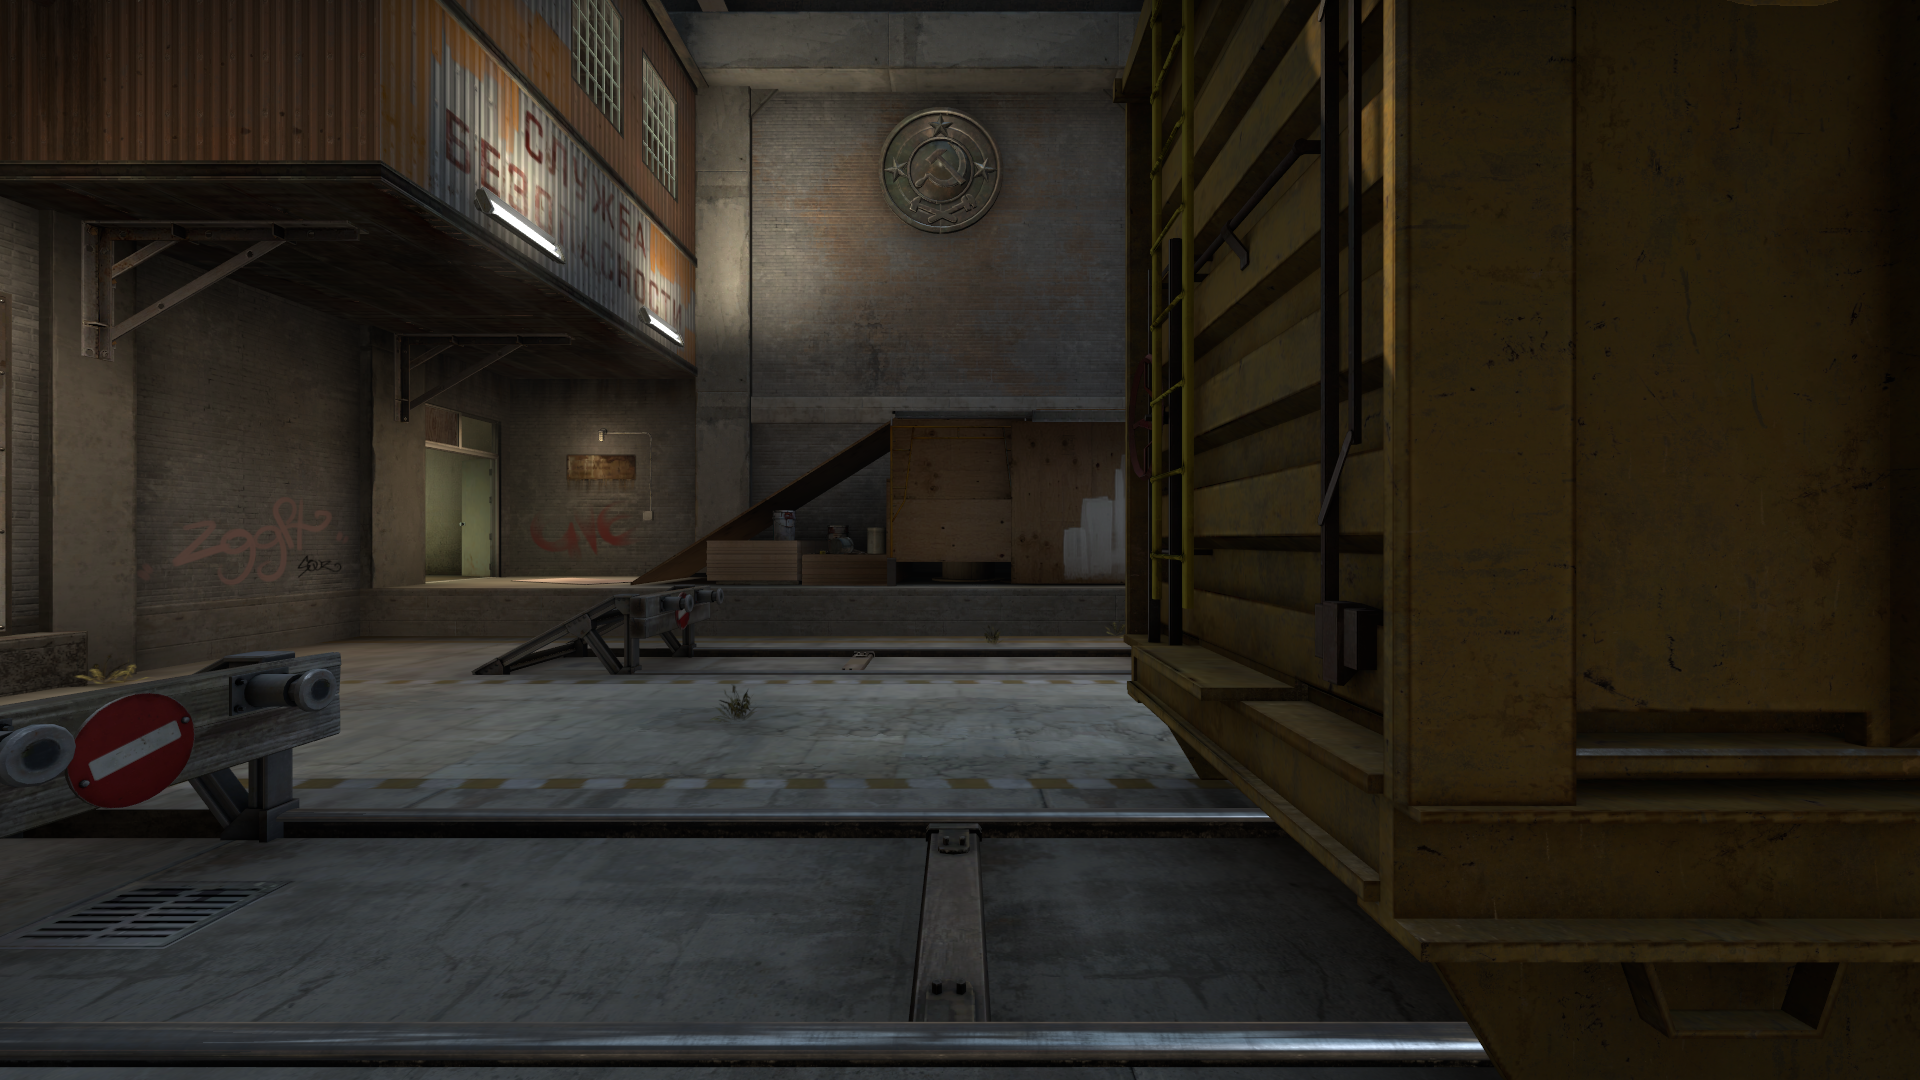
Map: de_train